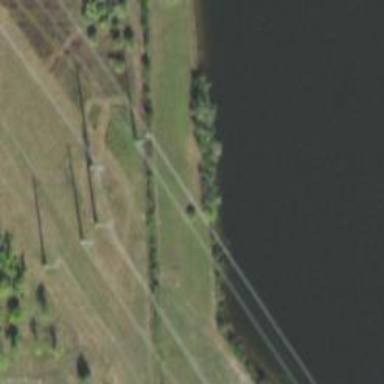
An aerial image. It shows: Power tower.